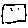
Label: square